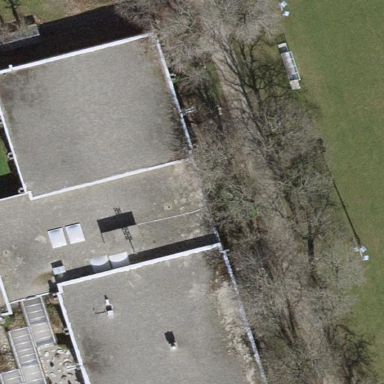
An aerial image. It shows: Pitch located within building.